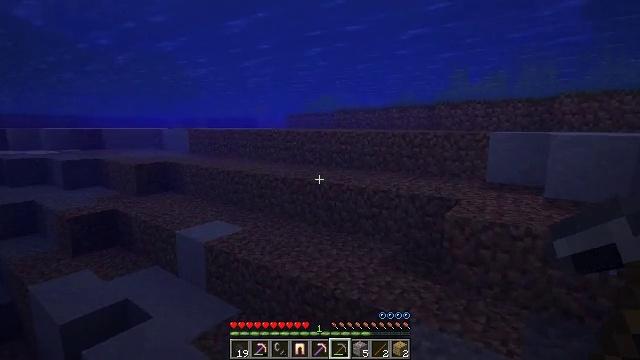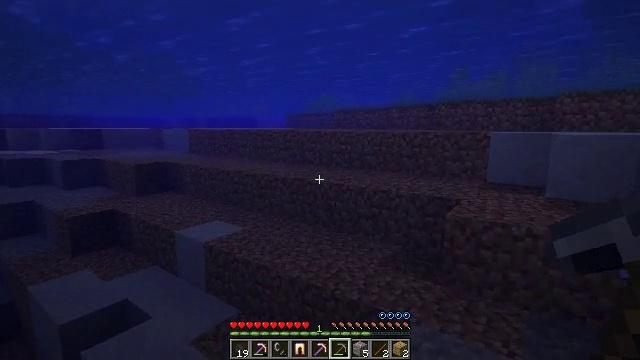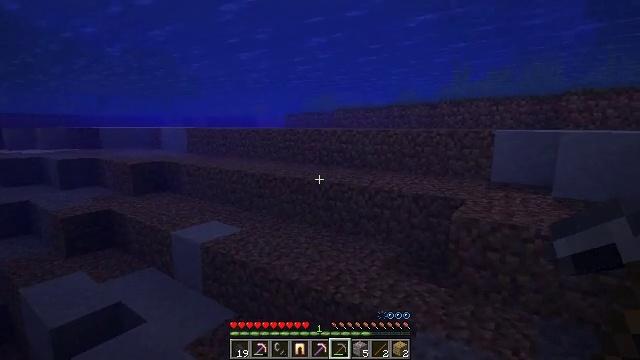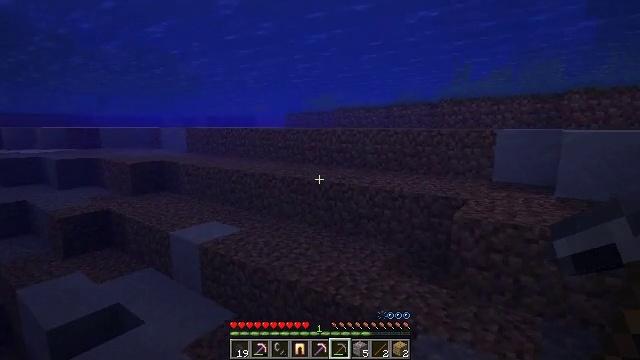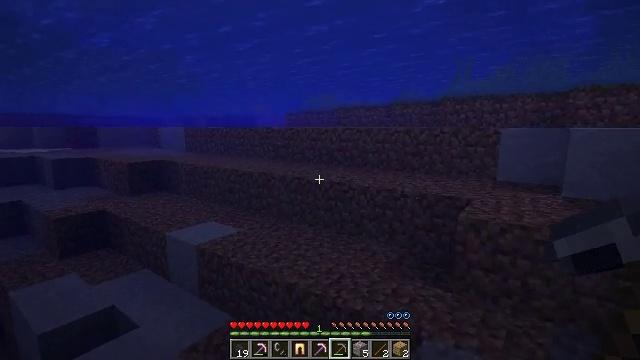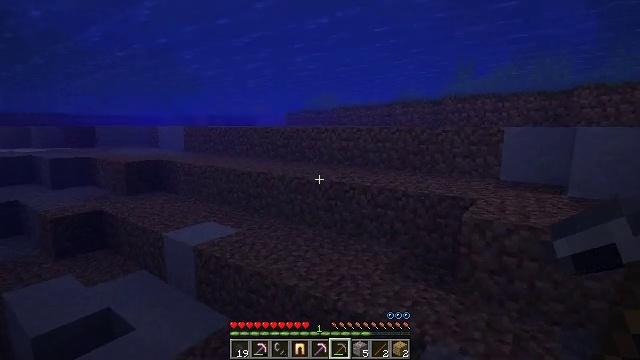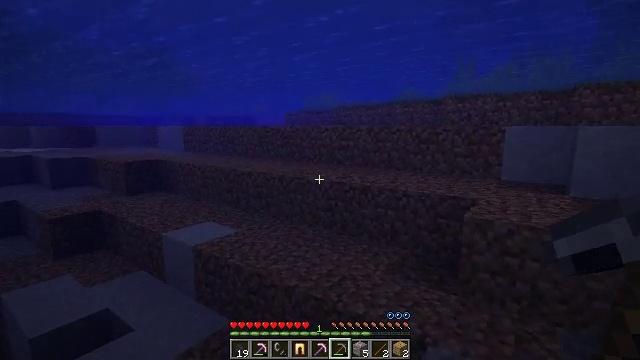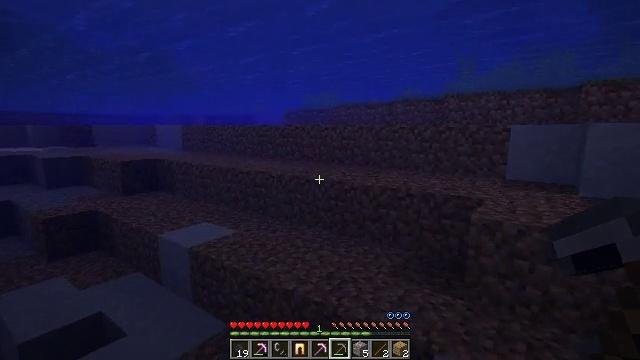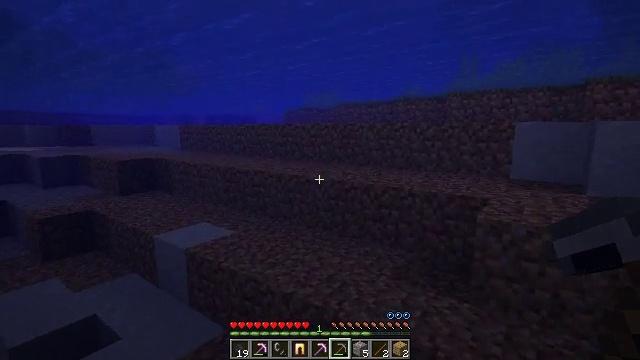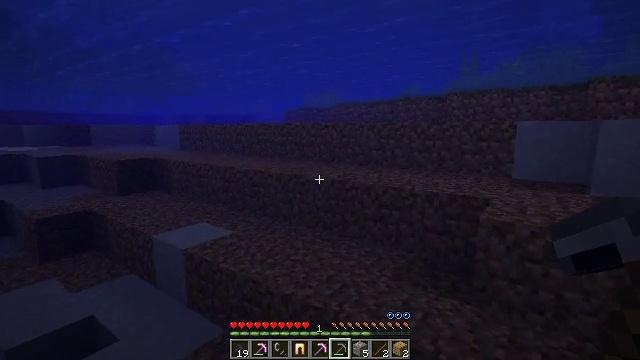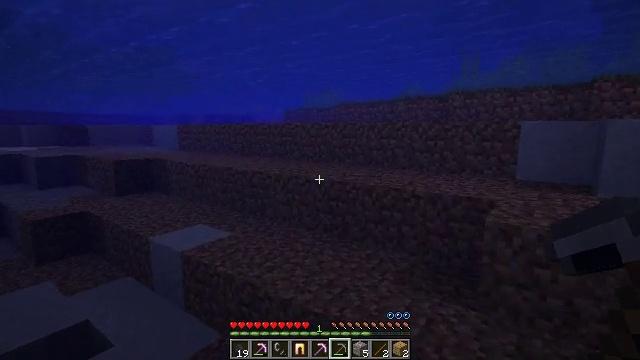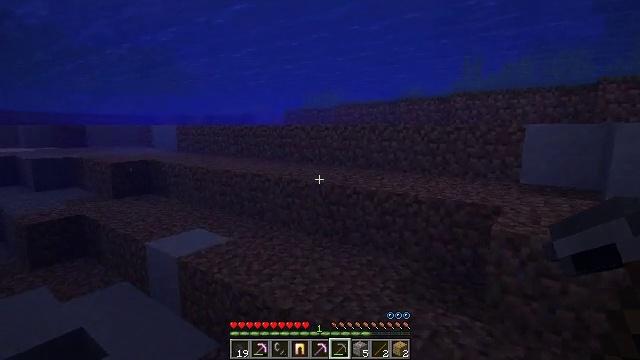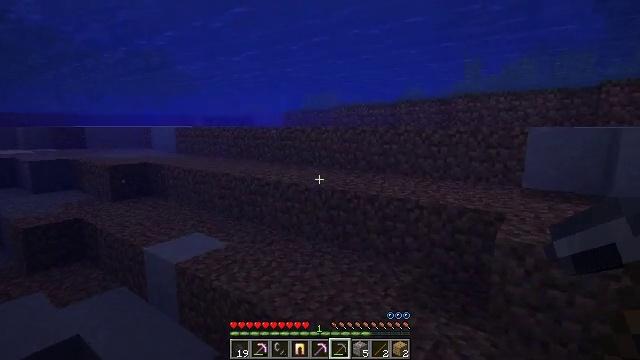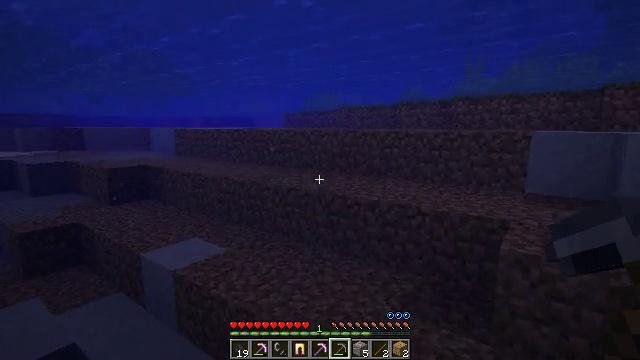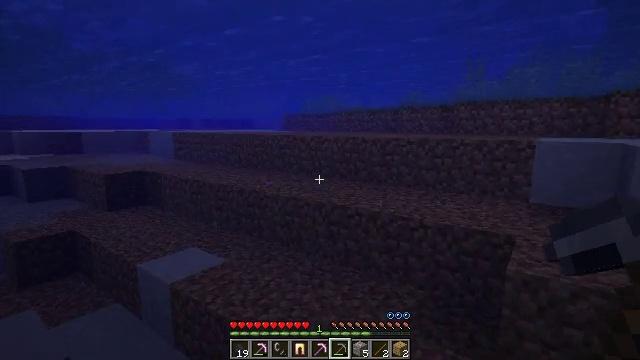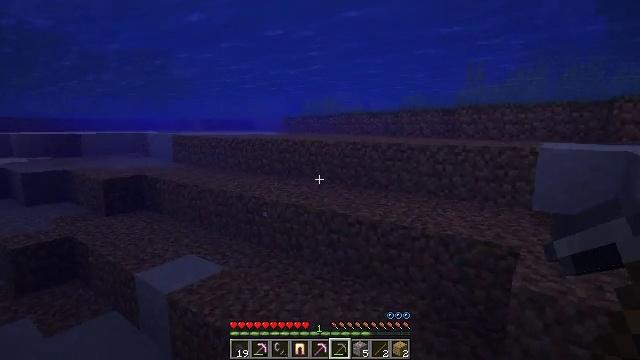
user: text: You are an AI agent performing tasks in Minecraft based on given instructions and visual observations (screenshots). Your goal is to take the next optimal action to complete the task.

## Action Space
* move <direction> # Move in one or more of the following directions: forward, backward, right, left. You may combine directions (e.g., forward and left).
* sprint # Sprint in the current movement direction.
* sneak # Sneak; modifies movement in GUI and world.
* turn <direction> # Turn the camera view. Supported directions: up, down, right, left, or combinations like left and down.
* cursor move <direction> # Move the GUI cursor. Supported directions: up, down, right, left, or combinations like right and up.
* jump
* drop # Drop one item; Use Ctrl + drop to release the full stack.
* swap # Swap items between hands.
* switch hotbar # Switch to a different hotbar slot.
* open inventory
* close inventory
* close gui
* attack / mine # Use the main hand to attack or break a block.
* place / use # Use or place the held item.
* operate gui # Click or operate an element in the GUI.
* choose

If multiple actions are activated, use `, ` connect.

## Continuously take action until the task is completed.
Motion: motion action
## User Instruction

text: Collect oak log for crafting.
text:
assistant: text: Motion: move forward
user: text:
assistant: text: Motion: move forward
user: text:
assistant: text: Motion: move forward
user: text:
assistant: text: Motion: move forward
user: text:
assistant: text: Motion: move forward
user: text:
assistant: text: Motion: move forward
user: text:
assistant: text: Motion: move forward
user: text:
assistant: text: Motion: move forward
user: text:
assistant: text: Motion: move forward
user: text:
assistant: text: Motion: move forward, jump
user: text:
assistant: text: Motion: move forward, jump
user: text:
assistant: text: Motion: move forward, jump
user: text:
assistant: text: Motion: move forward, jump
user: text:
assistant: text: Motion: move forward, jump
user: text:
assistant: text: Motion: move forward, jump
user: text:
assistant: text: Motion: move forward, jump
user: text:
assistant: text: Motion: move forward, jump
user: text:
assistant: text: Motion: move forward, jump
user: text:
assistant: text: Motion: move forward, jump
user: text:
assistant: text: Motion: move forward
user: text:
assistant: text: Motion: move forward
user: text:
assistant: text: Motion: move forward
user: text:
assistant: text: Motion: move forward
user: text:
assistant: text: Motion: move forward
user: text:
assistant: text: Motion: move forward
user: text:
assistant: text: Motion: move forward
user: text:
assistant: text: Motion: move forward
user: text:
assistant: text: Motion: move forward
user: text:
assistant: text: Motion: move forward
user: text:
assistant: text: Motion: move forward